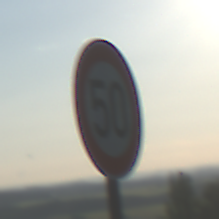
Verkehrszeichen: Geschwindigkeit50
Umgebung: Outdoor, Nature
Tageszeit: MorningAfternoon
Wetter: PartlyCloudy
Licht: Natural
Jahreszeit: NotSpecified
Kontrast: HighContrast